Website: lowes
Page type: payment
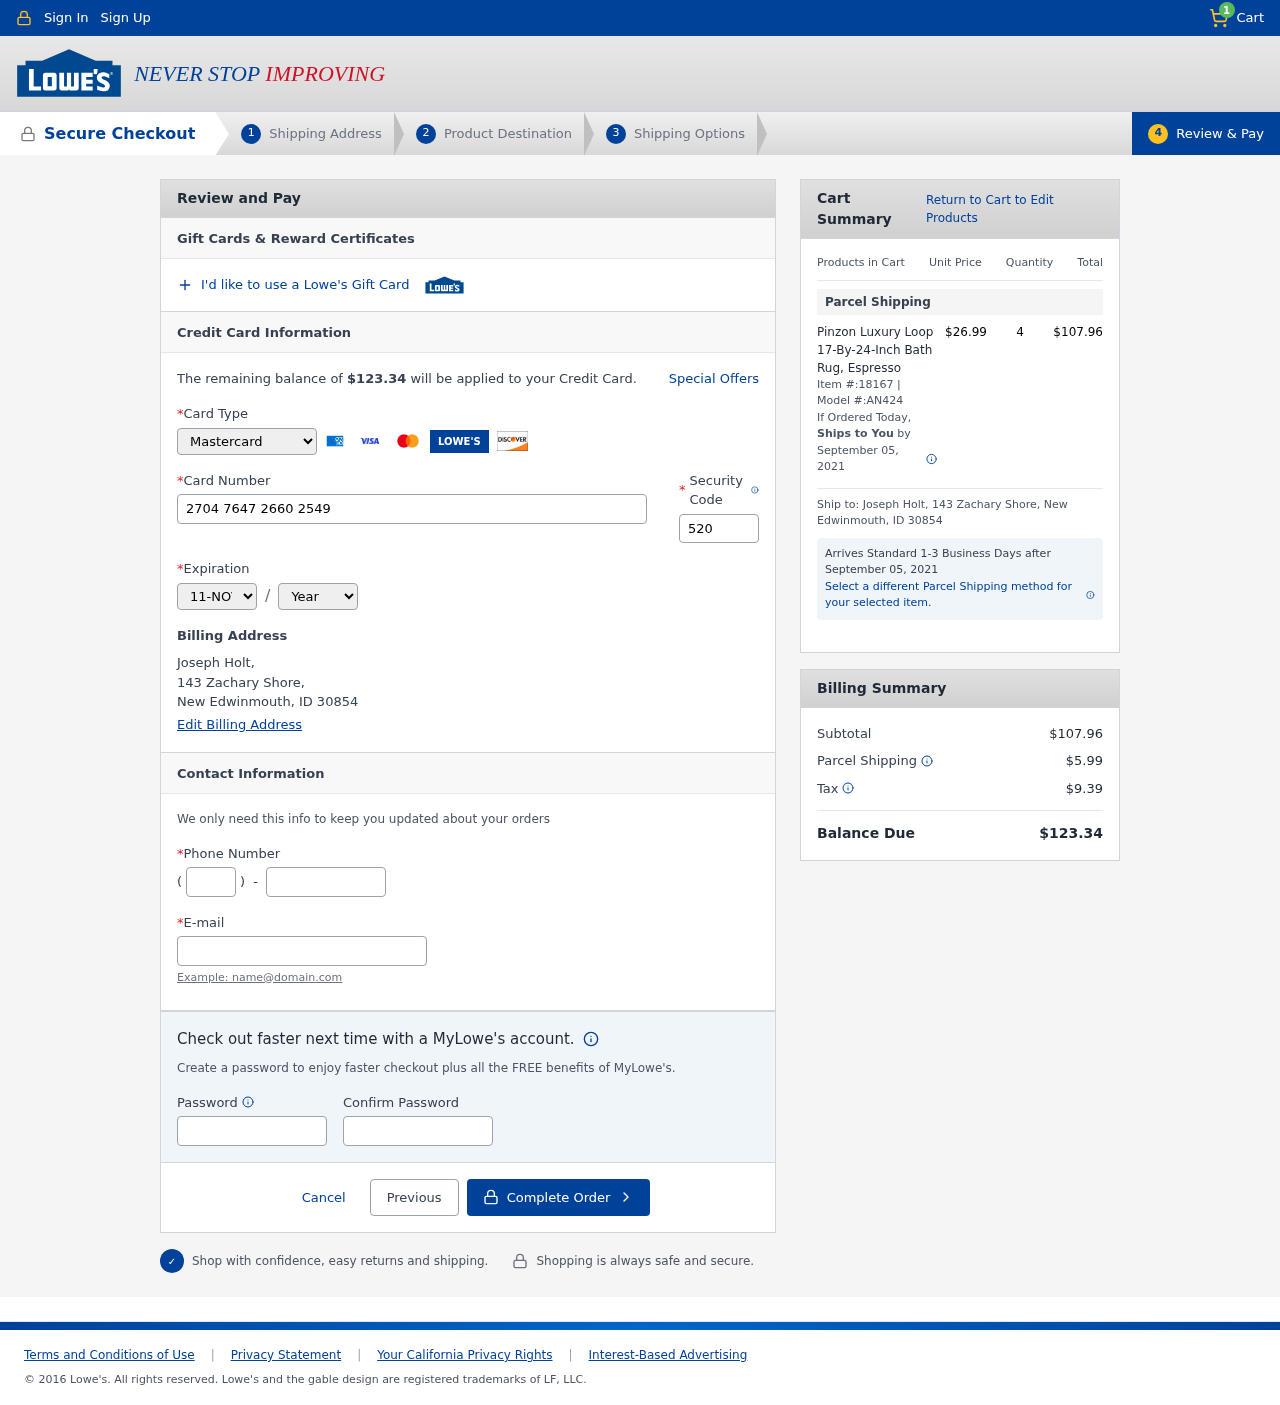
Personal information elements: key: PII_CARD_CVV
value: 520
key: PII_CARD_EXPIRY_MONTH
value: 11
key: PII_CARD_EXPIRY_YEAR
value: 26
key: PII_CARD_NUMBER
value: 2704 7647 2660 2549
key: PII_CARD_TYPE
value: Mastercard
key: PII_CITY_STATE_ZIP
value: New Edwinmouth, ID 30854
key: PII_EMAIL
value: josephholt@hotmail.com
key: PII_FULLNAME
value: Joseph Holt,
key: PII_PHONE
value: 5159004791
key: PII_PHONE_AREA
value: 515
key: PII_STREET
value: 143 Zachary Shore
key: PII_STREET
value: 143 Zachary Shore,
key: PII_FULLNAME2
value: Joseph Holt
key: PII_CITY
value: New Edwinmouth
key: PII_STATE_ABBR
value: ID
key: PII_POSTCODE
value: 30854
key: PII_POSTCODE_FULL
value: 30854
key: PII_CITY_STATE
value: New Edwinmouth, ID
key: PII_POSTCODE_NUMERIC
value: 30854
Product elements: key: PRODUCT1_NAME
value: Pinzon Luxury Loop 17-By-24-Inch Bath Rug, Espresso
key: PRODUCT1_PRICE
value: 26.99
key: PRODUCT1_QUANTITY
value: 4
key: PRODUCT1_ITEM
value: Item #:18167
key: PRODUCT1_MODEL
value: Model #:AN424
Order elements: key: ORDER_NUM_ITEMS
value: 1
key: ORDER_TOTAL
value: $123.34
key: ORDER_SHIPPING_DATE
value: September 05, 2021
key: ORDER_SUBTOTAL
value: $107.96
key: ORDER_SHIPPING_DATE2
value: September 05, 2021
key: ORDER_SHIPPING_COST
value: $5.99
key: ORDER_TAX
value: $9.39